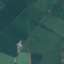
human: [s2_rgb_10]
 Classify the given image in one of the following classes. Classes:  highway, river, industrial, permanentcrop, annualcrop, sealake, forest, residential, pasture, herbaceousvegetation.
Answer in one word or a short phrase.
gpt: Pasture